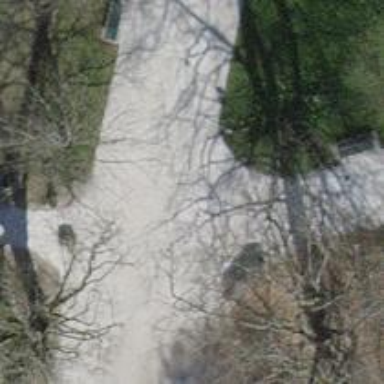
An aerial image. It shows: Gravel pedestrian road.